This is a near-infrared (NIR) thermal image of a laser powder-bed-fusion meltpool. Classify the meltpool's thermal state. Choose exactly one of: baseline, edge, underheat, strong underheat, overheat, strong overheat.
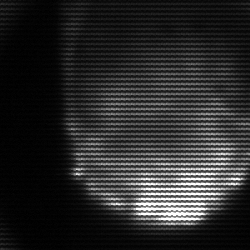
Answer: edge